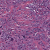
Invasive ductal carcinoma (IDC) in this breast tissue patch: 1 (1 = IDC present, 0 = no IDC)